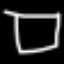
Label: square